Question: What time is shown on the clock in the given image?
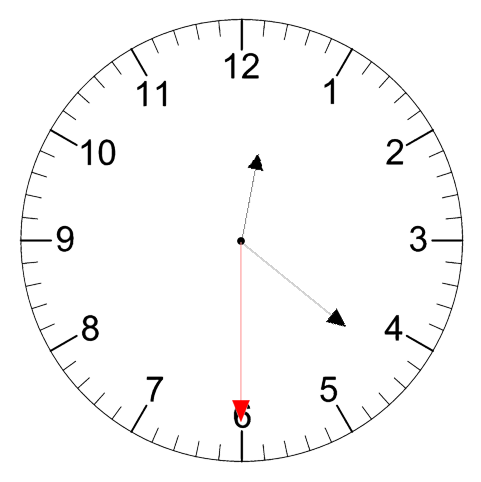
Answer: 12:21:30